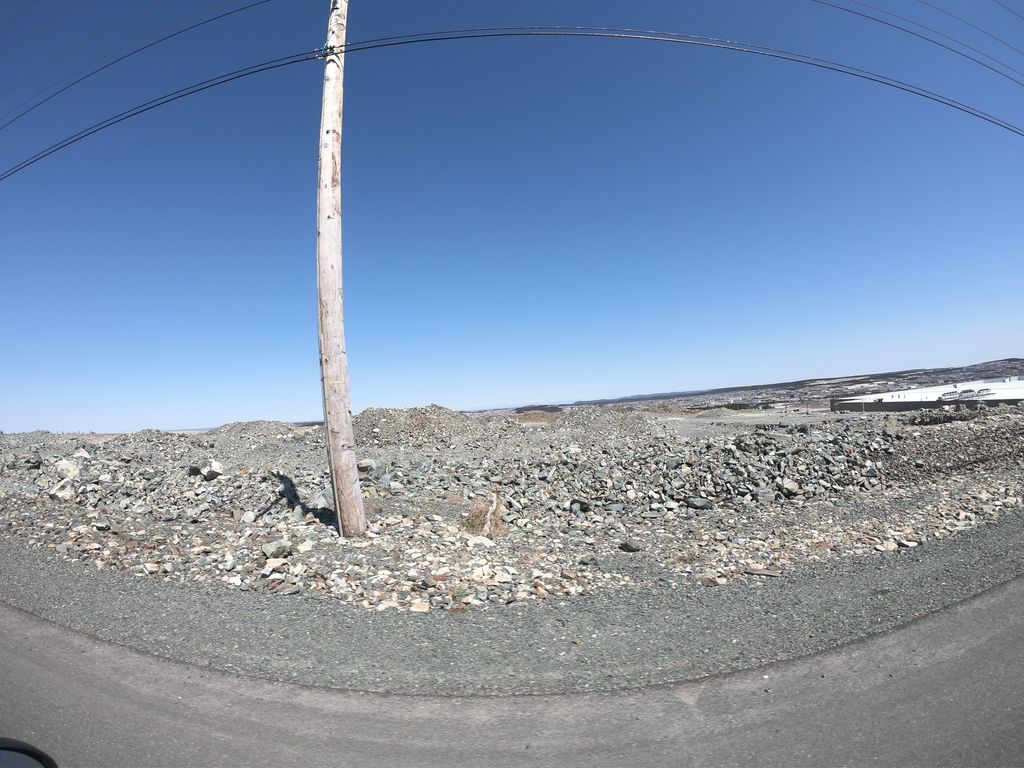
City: st_johns